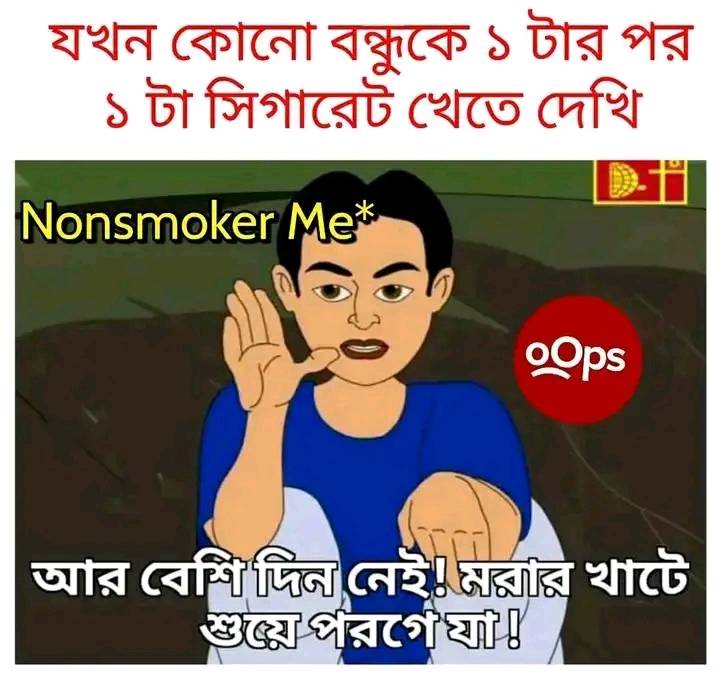
Text: যখন কোনো বন্ধুকে ১ টার পর ১ টা সিগারেট খেতে দেখি  আর বেশি দিন নেই খাটে শুয়ে পরগে যা
Label: Non Hate